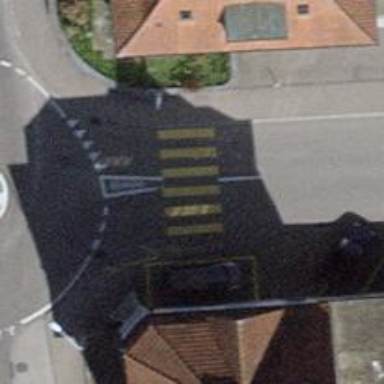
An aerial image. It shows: Marked road crossing with pedestrian island.